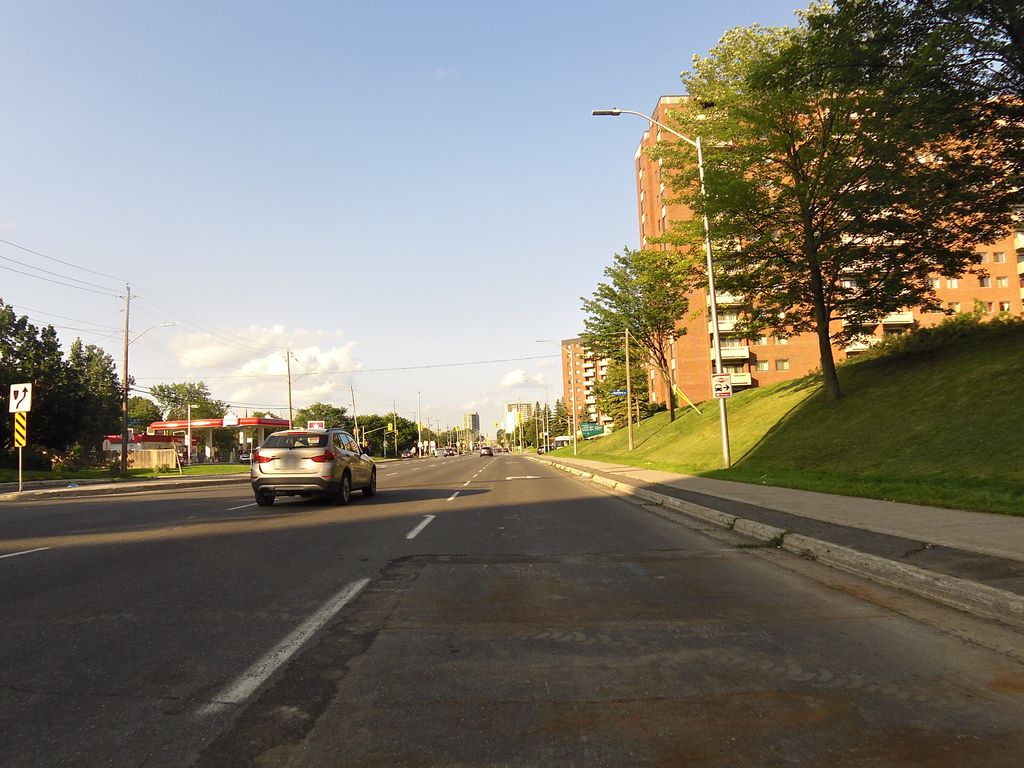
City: ottawa-gatineau